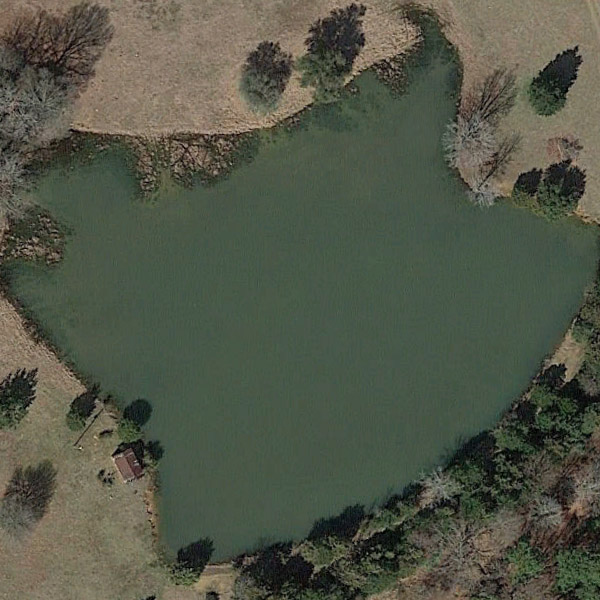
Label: Pond